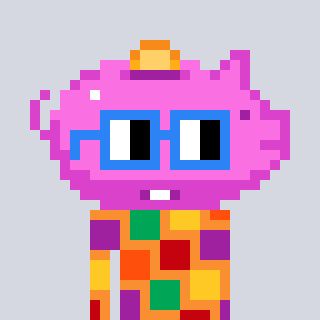
a pixel art character with square blue glasses, a piggybank-shaped head and a orange-colored body on a cool background